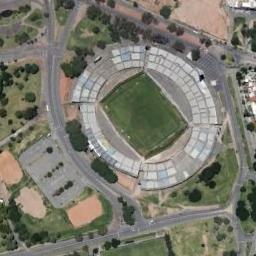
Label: stadium